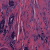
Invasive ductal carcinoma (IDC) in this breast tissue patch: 1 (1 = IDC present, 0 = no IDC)